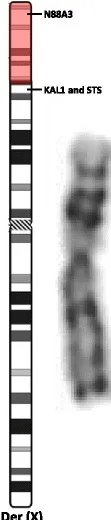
FISH and Cytogenetic analyses of the translocation cariers. B) On the left side the ideograms from normal chromosomes X and 22 show the breakpoints (red arrow) and the translocated segments (shaded in red). On the right side are the schematic ideograms and the GTG banding pattern of the derivative chromosomes.
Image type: pathology (fish)